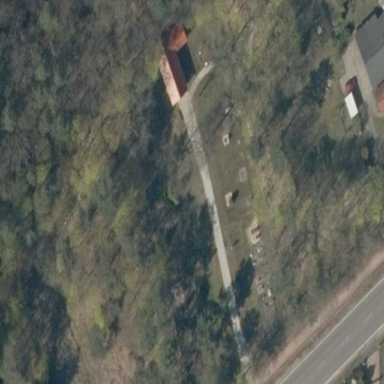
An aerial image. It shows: Cemetery.